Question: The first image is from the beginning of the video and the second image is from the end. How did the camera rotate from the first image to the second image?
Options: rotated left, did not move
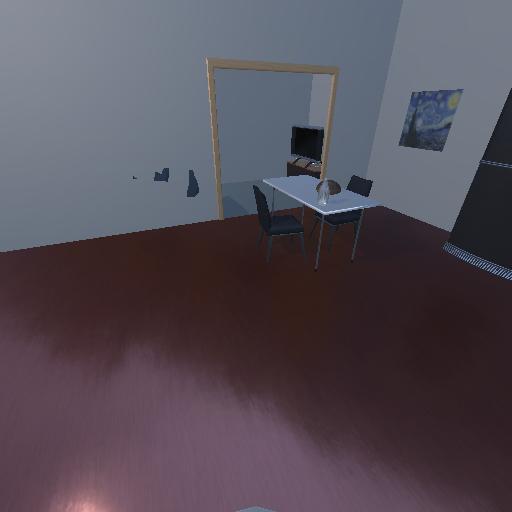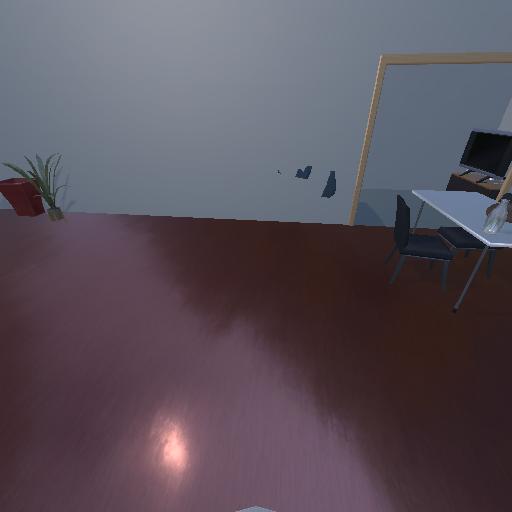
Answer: rotated left